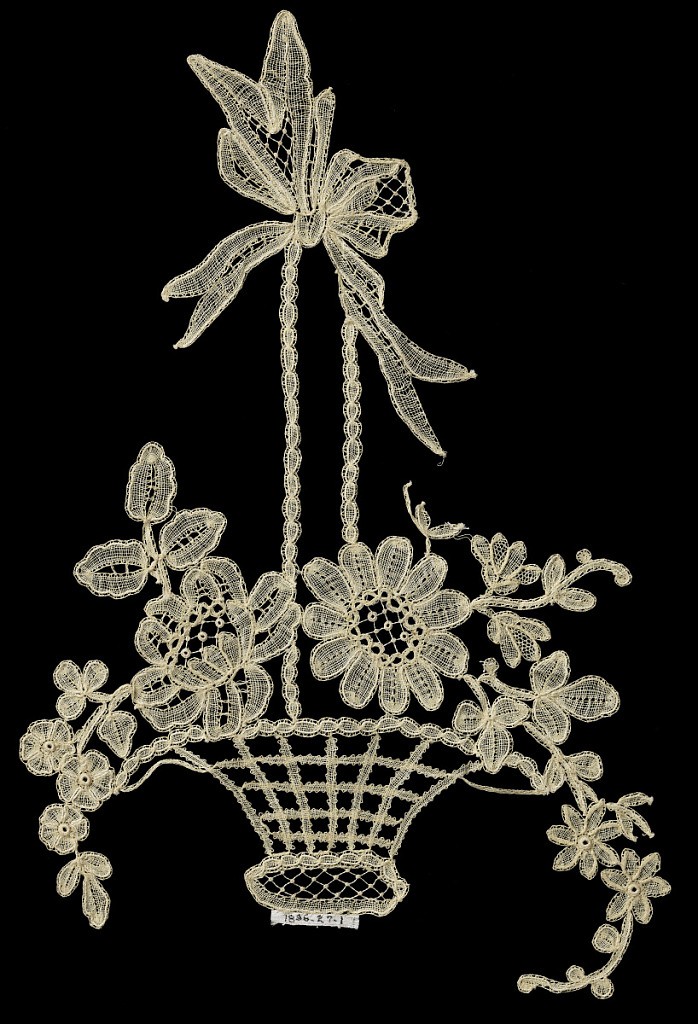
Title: Ornament
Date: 19th century
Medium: linen Technique: bobbin lace (Brussels-style)
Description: Large basket with tall handle has a ribbon bow and is filled with flowers.